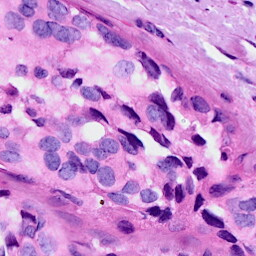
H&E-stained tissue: Breast